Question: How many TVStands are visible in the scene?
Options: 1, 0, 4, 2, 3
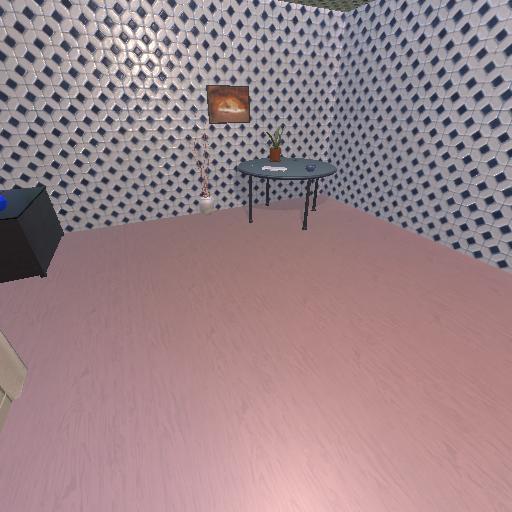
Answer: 1